Question: You can see everything in the picture (CSS, the behavior and divs).
The lower part of the p letter and g letter are hidden by the div.
<URL>

style.css:
'''
/* Structure */
.container {
margin: 0 auto;
overflow: hidden;
width: 960px;
}
#header, #intro, #tagline, #content {
background: url(images/bg.png) top center repeat;
}
#branding, .content, .content-block, .posts, #footer a {
margin-left: 10px !important;
margin-right: 10px !important;
}
#intro h2, #content h2, #nav li a {
text-shadow: 0 1px 0 #FFF;
}
/* Header */
#header {
}
#header a {
color: #333
}
#header a:hover {
color: #28A
}
#branding {
float: left;
margin: 10px 0 10px;
width: 940px;
}
#header h1, #lang {
margin: 20px 0 12px;
width: 280px;
}
#header h1 {
float: left;
width: 280px;
}
#nav {
float: left;
margin: 32px 0 10px;
}
#nav li {
float: left;
}
#nav li a {
font-size: 14px;
font-weight: 400;
margin: 0 40px 0 0;
}
#lang {
float: right;
}
#lang li {
float: left;
}
#lang li a {
font-size: 10px;
margin: 0 0 0 30px;
}
/* Intro */
#intro, #intro2 {
background: #333;
padding: 30px 0;
}
#intro {
height: 400px;
}
#intro2 {
background: #333;
padding: 30px 0;
}
#intro2 h2 {
color: #DDD;
}
...
'''
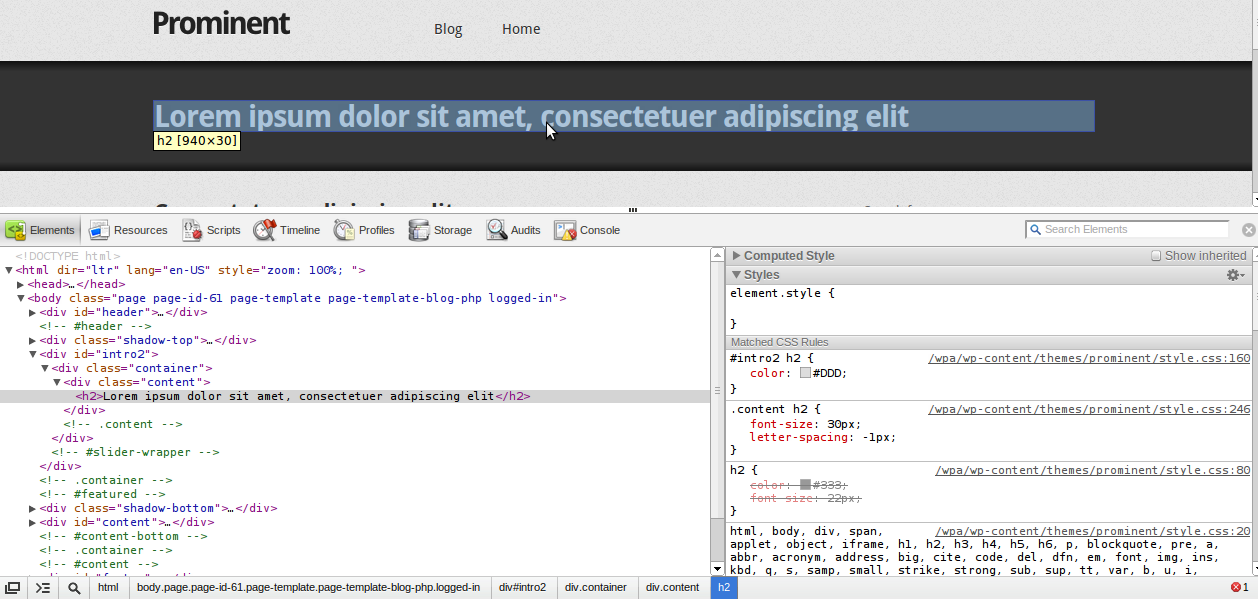
Answer: You can try add css attribute line-height
'''
.content h2{line-height: 35px;}
'''